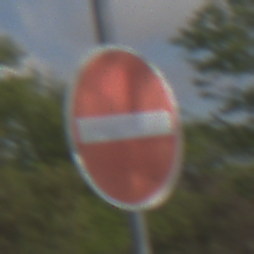
Verkehrszeichen: VerbotDerEinfahrt
Umgebung: Outdoor, Nature
Tageszeit: MorningAfternoon
Wetter: PartlyCloudy
Licht: Natural
Jahreszeit: NotSpecified
Kontrast: HighContrast